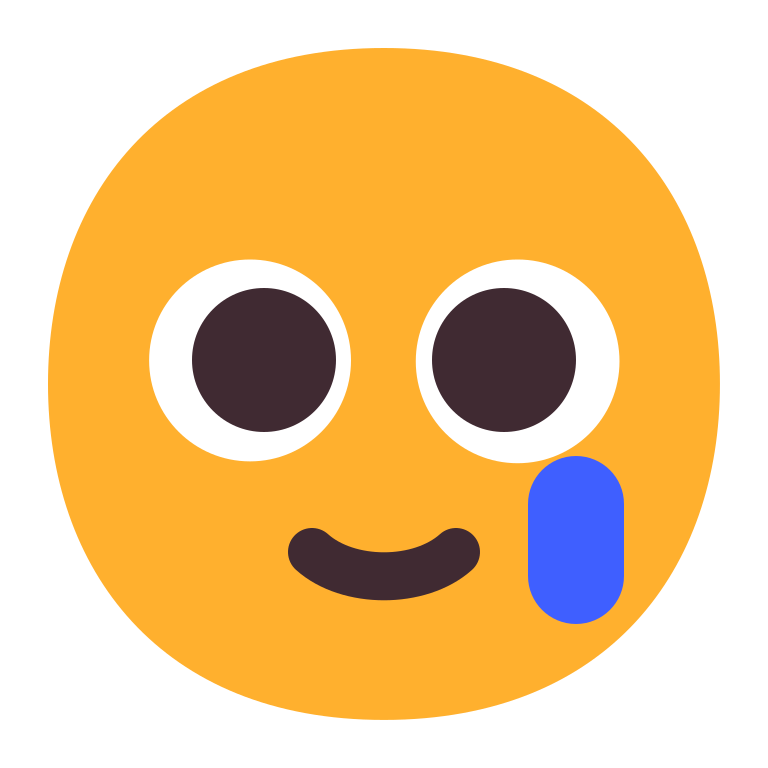
smiling face with tear flat